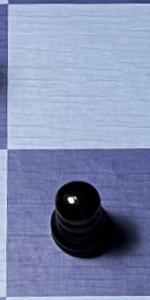
Label: Pawn_Black